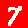
Digit: 7